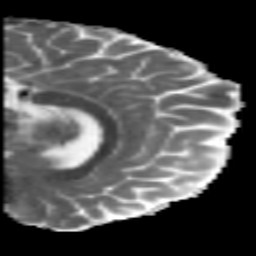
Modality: MD
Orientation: sagittal
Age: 46
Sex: male
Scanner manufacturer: siemens
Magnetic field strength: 3 T
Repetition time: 5.5 s
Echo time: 0.101 s